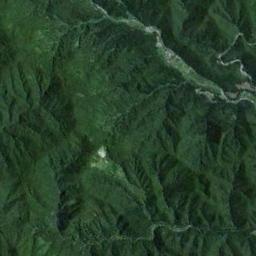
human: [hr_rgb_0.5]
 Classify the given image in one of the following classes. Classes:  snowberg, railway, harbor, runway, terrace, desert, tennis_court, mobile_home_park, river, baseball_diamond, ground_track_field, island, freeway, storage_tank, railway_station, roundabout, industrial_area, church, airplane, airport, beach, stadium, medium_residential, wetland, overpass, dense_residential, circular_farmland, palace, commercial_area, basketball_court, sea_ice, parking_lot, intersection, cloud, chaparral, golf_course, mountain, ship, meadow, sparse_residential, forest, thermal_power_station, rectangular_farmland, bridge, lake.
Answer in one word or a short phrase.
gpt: mountain